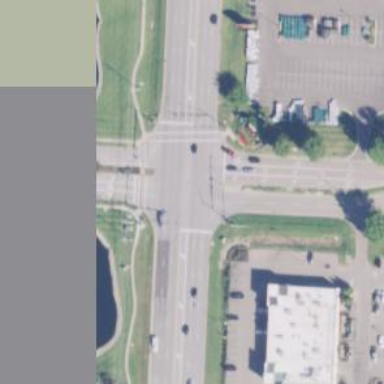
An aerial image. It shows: Marked crossing on the road.